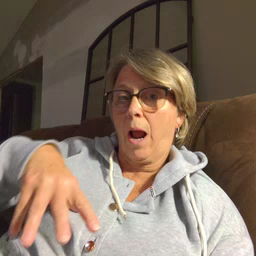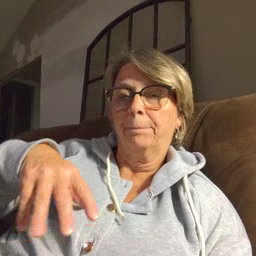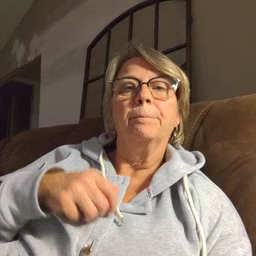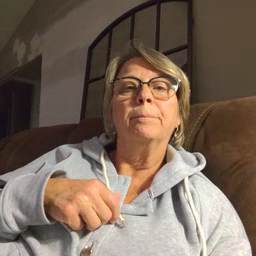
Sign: drop